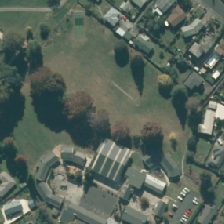
Land cover: urban_parkland